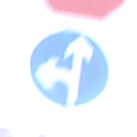
Verkehrszeichen: VorgeschriebeneFahrtrichtungGeradeausOderLinks
Zusatzzeichen oben: Stop
Umgebung: Outdoor, Special
Tageszeit: MorningAfternoon
Wetter: PartlyCloudy
Licht: Natural
Jahreszeit: NotSpecified
Kontrast: HighContrast